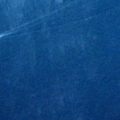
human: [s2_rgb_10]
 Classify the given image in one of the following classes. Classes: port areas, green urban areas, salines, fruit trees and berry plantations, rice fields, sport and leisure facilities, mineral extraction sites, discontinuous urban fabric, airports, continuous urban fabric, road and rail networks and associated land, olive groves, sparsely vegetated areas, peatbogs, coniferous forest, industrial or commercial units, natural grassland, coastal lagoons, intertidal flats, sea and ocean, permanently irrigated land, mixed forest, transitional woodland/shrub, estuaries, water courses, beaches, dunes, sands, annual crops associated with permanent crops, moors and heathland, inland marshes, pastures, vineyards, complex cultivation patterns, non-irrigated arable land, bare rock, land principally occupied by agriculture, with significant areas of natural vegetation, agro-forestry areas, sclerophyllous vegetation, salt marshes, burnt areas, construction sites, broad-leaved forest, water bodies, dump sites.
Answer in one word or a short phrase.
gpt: sea and ocean